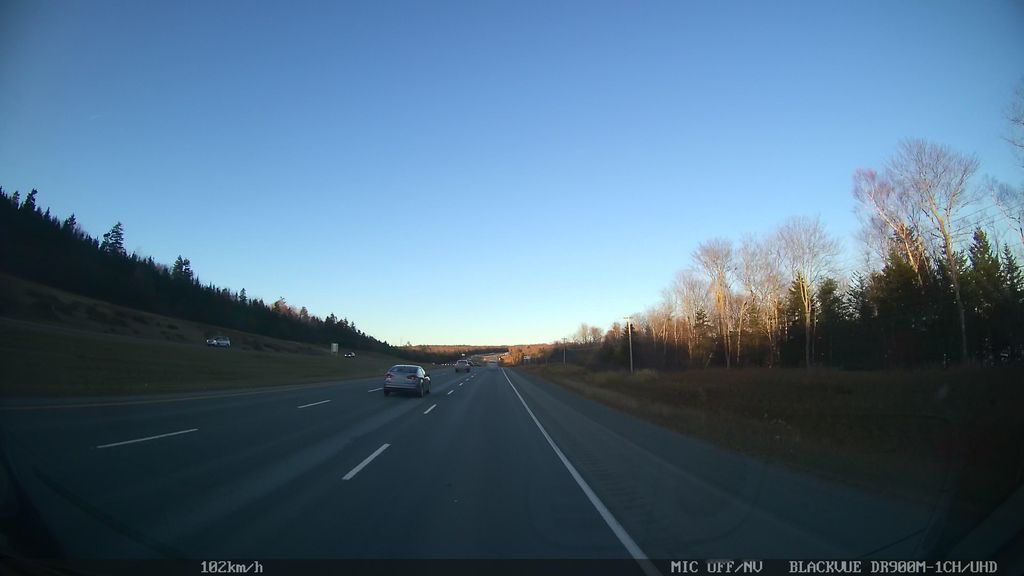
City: halifax